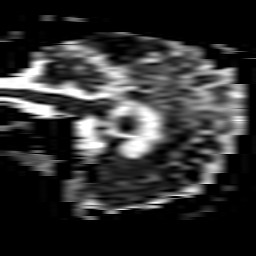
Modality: ADC
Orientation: sagittal
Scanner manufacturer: philips
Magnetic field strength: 3 T
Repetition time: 3.724 s
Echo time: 0.05992 s